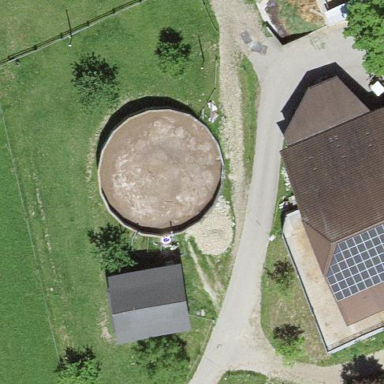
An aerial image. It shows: Silo.